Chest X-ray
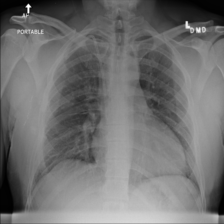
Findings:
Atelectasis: negative
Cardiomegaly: negative
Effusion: negative
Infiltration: negative
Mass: negative
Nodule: negative
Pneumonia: negative
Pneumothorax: negative
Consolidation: negative
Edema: negative
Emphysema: negative
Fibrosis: negative
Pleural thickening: negative
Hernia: negative